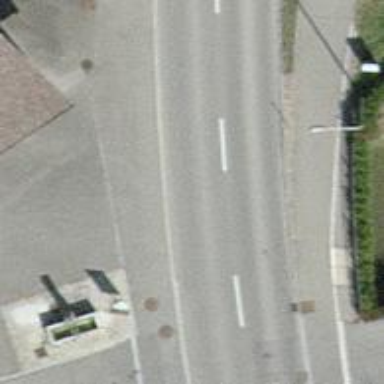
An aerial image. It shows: Tertiary road with asphalt surface. There is separate cycleway alongside the road.